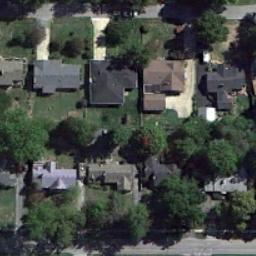
Label: residential